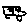
Label: car